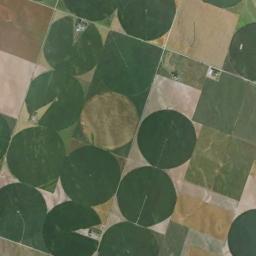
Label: circular_farmland